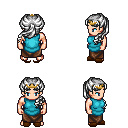
a pixel art fantasy rpg character, male body template, human, light skin, teal tunic, robe skirt, white princess hairstyle, gold tiara, brown slippers, four views (front, back, left, right), 2x2 character sprite sheet, small pixel art, hard edges, no anti-aliasing